Interaction volume radius: 10 \u00c5
Interaction volume height: 10 \u00c5
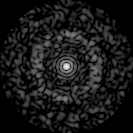
Disorder parameter: 0.8529